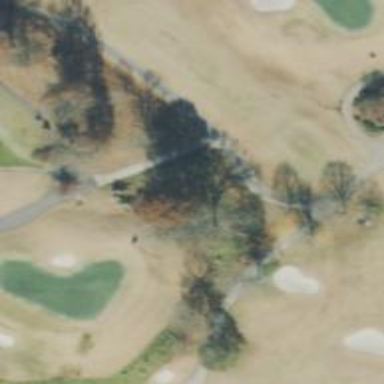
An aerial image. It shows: Path designated for golf carts.